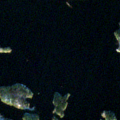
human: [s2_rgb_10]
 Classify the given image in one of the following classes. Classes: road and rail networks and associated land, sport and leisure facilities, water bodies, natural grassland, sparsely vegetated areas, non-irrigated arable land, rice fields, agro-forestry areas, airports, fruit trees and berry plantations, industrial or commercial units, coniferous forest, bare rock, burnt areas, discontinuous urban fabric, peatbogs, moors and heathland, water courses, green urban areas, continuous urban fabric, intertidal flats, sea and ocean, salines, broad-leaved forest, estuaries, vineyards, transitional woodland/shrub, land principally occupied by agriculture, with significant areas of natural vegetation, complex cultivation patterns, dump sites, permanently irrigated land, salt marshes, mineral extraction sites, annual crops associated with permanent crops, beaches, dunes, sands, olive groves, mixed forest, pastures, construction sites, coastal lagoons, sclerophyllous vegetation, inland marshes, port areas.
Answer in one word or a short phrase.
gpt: coniferous forest, mixed forest, water bodies